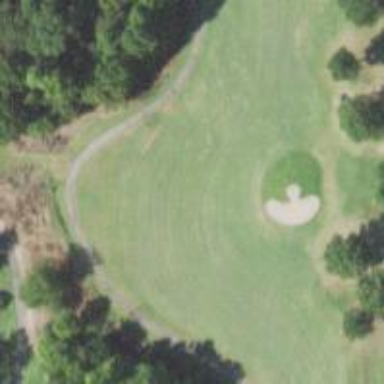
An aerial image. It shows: Golf fairway surrounded by grass.